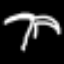
Label: palm tree